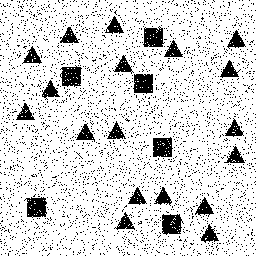
Squares: 6
Triangles: 18
Stars: 0
Total shapes: 24